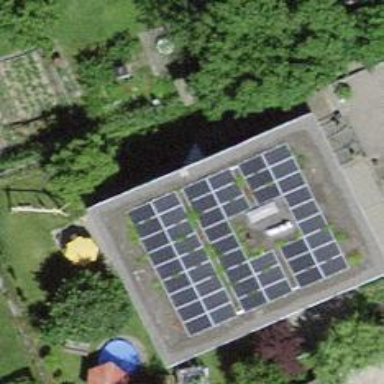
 consisting of solar photovoltaic panels."